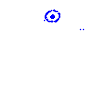
Particle: electron